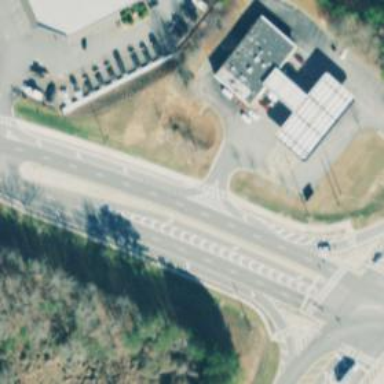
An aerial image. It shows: Marked crossing on the road.